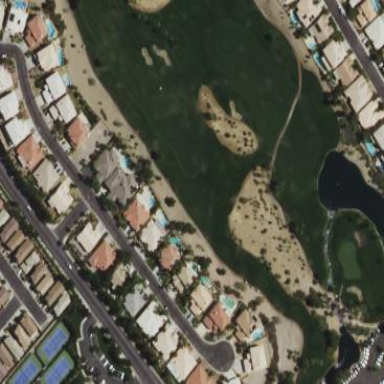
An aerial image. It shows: Area with grass used as rough in golf course.